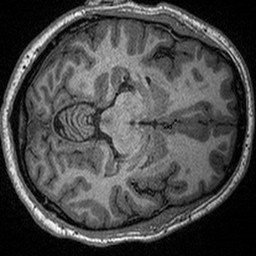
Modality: T1w
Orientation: axial
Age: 27
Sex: male
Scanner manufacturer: siemens
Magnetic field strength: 3 T
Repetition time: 2.3 s
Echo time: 0.00298 s